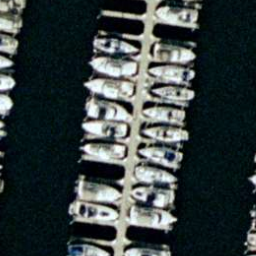
Label: harbor